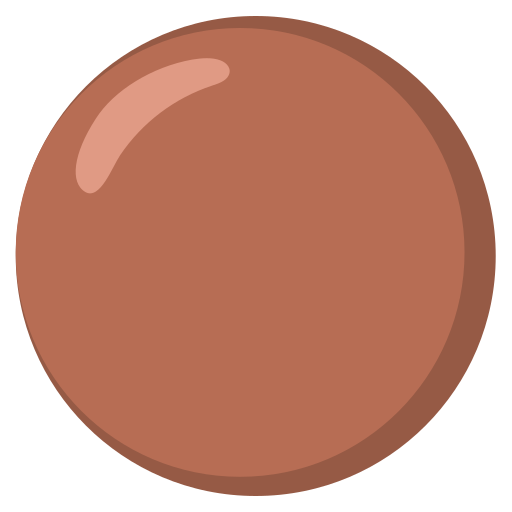
Emoji: 🟤